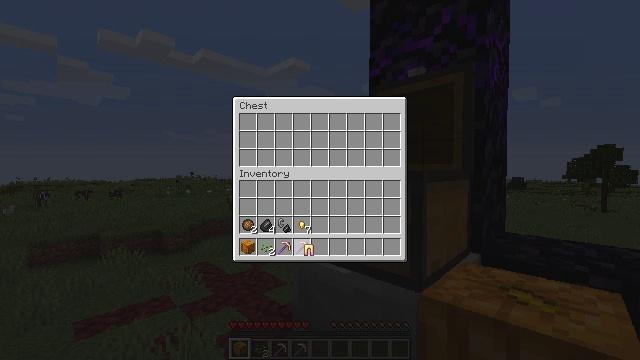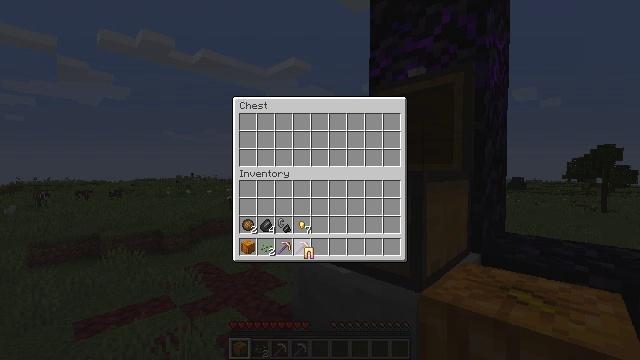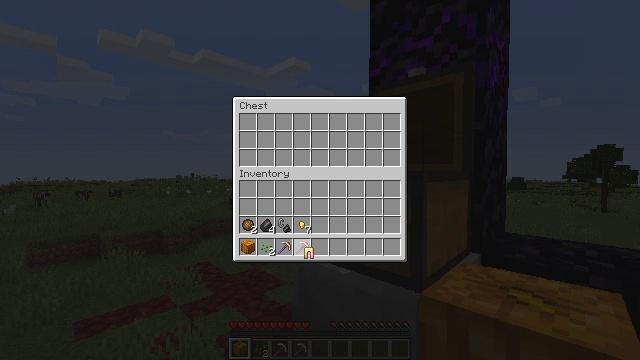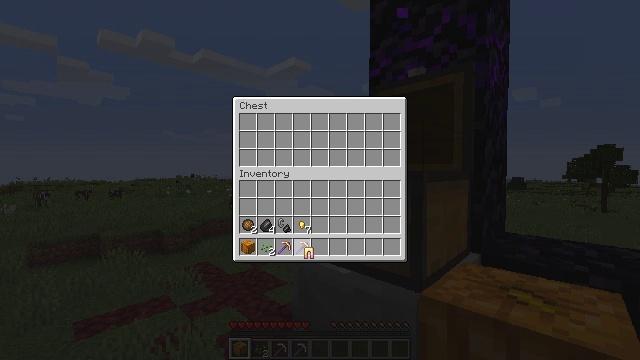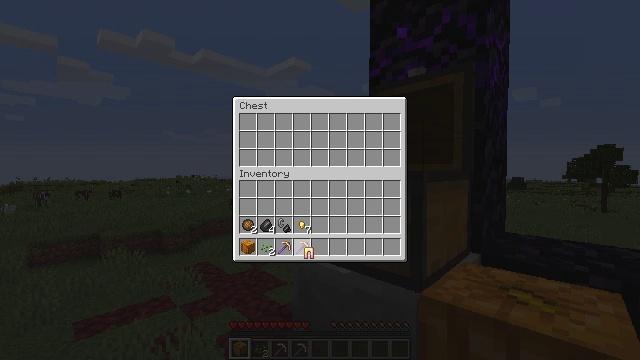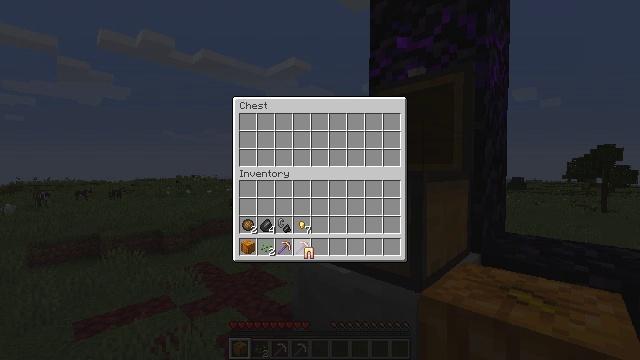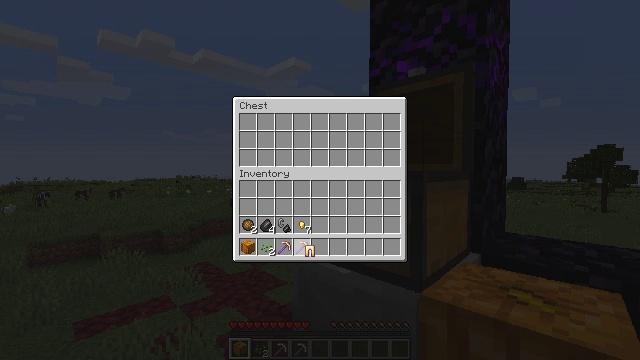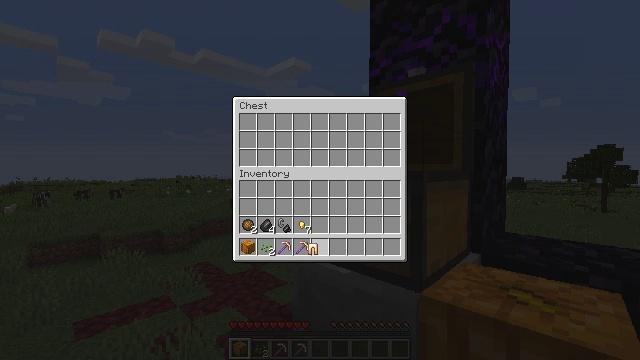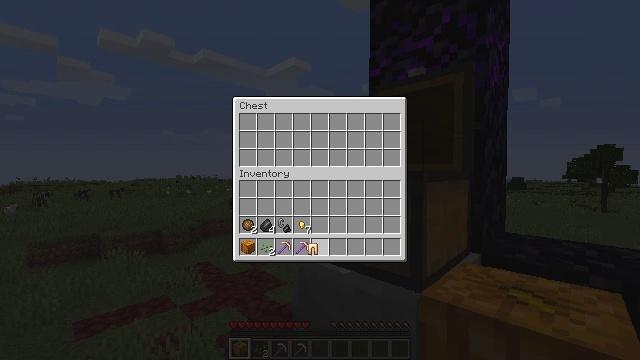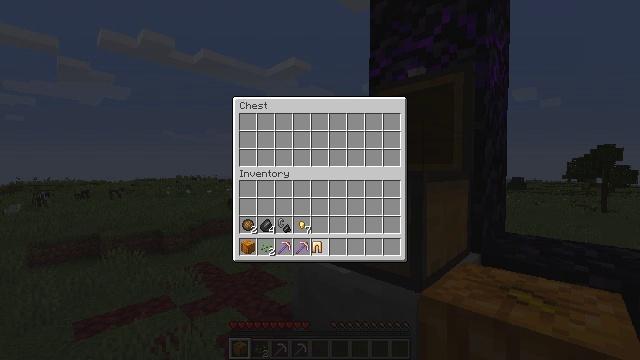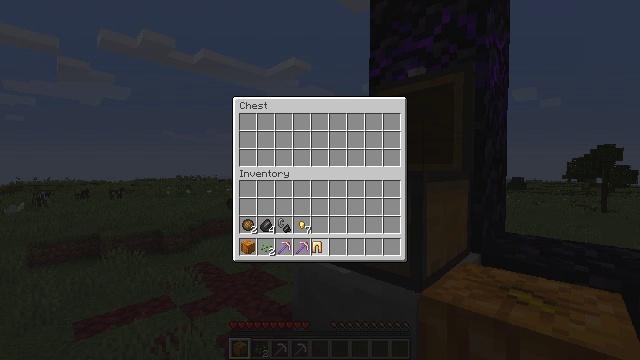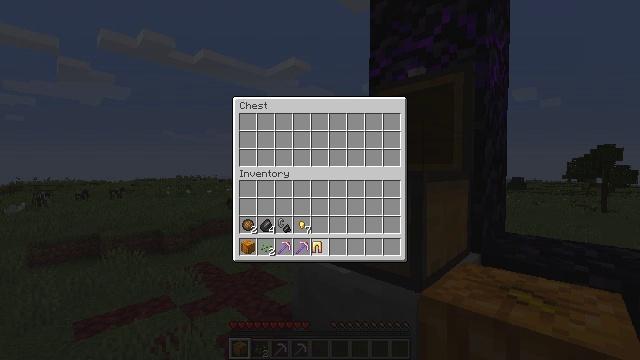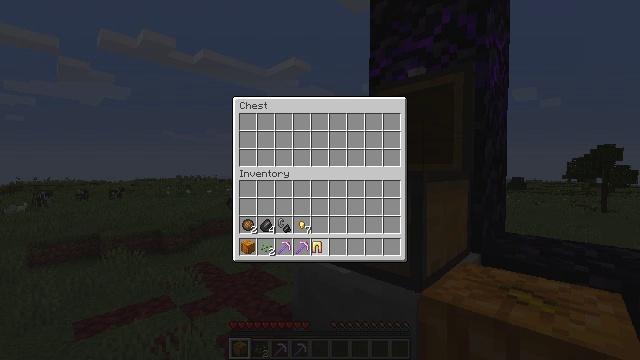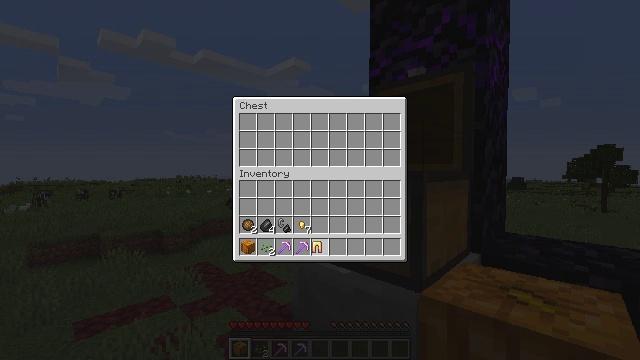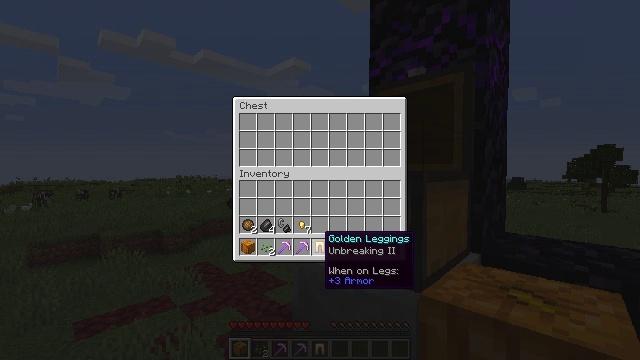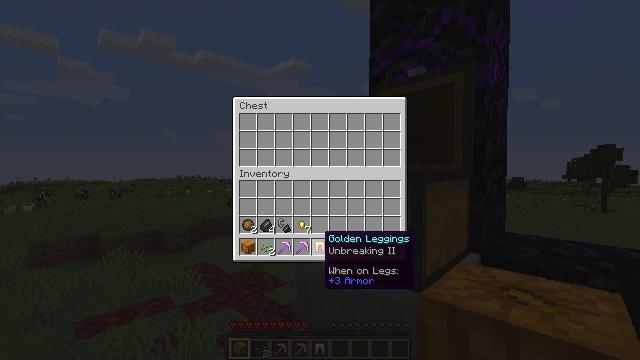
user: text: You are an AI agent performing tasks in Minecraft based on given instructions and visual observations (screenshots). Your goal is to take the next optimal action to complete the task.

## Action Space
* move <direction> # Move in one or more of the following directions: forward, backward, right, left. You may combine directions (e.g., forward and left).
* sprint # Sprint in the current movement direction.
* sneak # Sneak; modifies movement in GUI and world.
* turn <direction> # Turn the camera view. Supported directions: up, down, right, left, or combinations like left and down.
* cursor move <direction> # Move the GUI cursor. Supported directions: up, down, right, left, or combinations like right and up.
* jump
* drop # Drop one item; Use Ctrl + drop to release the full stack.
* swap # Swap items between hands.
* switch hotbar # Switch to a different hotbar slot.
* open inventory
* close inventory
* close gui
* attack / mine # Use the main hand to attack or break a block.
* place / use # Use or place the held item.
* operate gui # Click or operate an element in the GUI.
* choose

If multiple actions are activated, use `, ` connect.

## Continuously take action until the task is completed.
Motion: motion action
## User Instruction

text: Gather grass block for landscaping.
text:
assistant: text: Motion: no_op
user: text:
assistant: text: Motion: no_op
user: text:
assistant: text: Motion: no_op
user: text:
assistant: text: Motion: no_op
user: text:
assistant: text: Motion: no_op
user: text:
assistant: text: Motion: no_op
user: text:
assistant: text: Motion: no_op
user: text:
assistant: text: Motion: no_op
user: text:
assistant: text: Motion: no_op
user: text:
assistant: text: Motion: no_op
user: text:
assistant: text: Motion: attack / mine
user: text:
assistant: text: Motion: attack / mine
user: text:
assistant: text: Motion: attack / mine
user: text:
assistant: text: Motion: no_op
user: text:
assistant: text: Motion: no_op
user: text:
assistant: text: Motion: no_op
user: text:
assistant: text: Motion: no_op
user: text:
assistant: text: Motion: no_op
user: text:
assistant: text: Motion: no_op
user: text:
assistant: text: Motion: no_op
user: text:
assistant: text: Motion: open inventory
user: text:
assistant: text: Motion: open inventory
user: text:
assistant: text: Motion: open inventory
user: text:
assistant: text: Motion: no_op
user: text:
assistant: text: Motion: turn down
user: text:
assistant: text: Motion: turn down
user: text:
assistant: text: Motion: turn right and down
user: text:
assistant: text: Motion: turn right and down
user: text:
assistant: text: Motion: turn down, close inventory
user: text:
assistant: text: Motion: close inventory